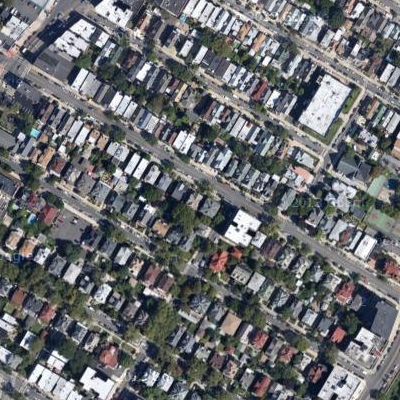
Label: Resident